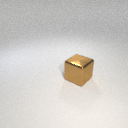
large brown metal cube